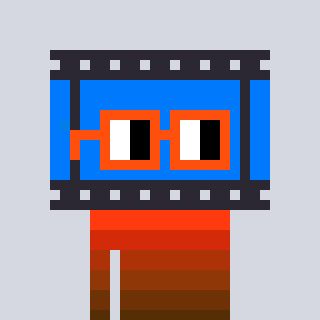
a pixel art character with square orange glasses, a film strip-shaped head and a gold-colored body on a cool background